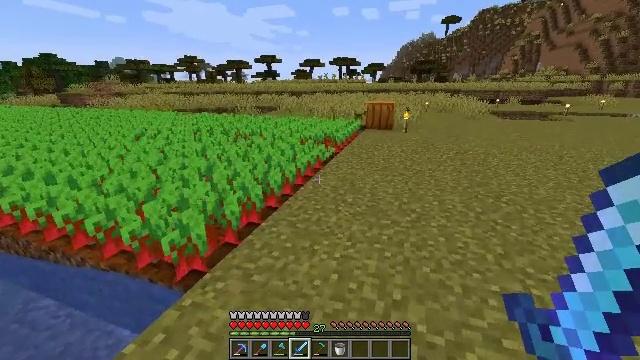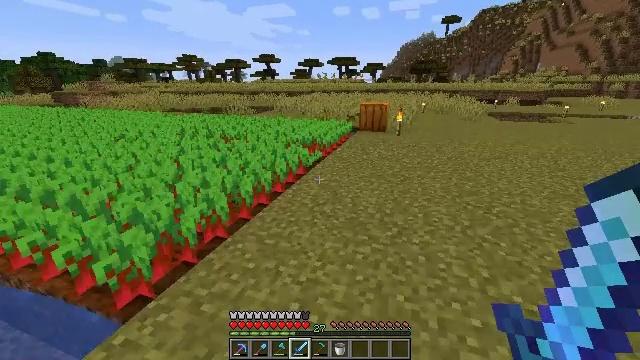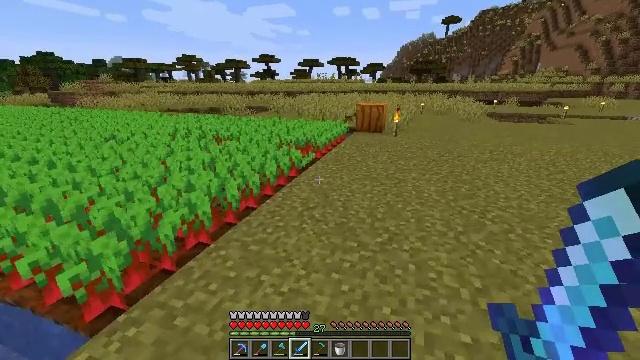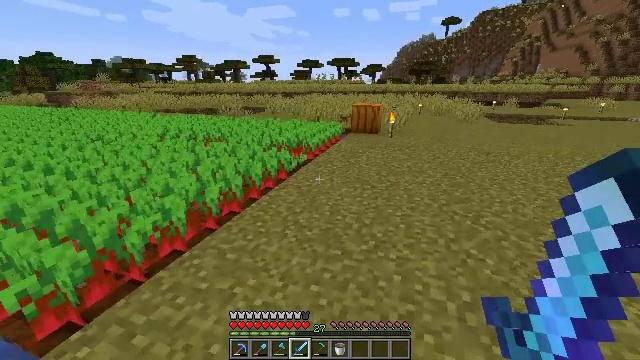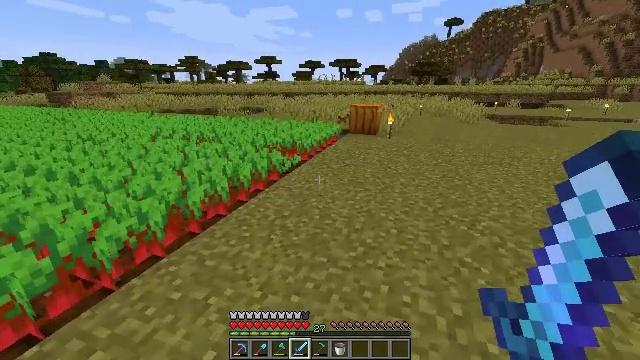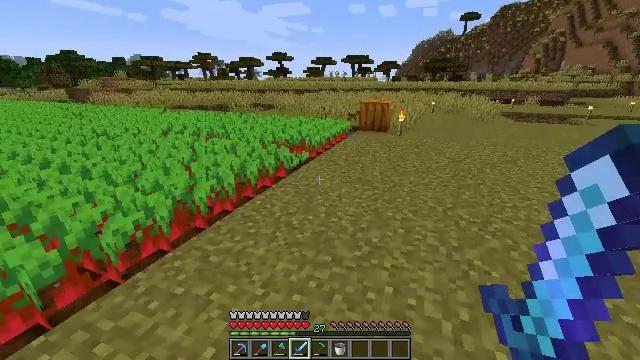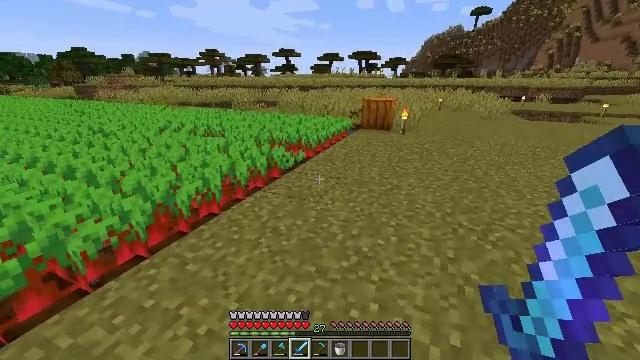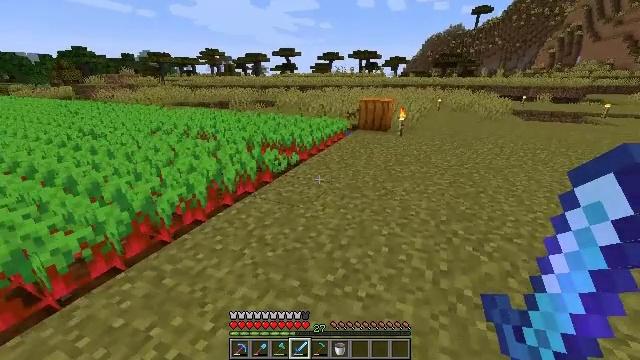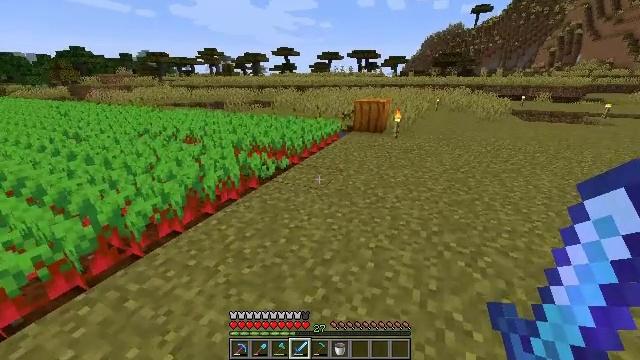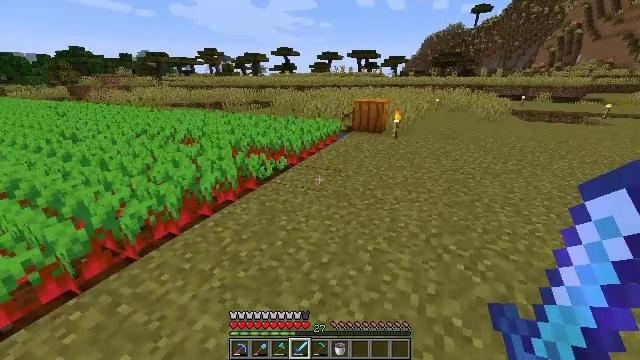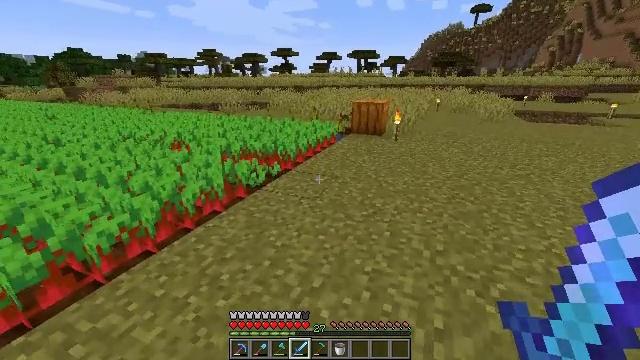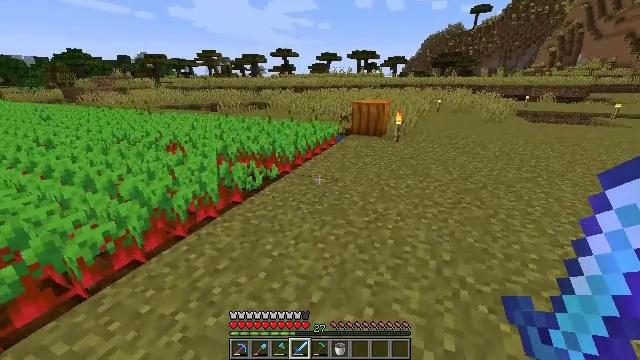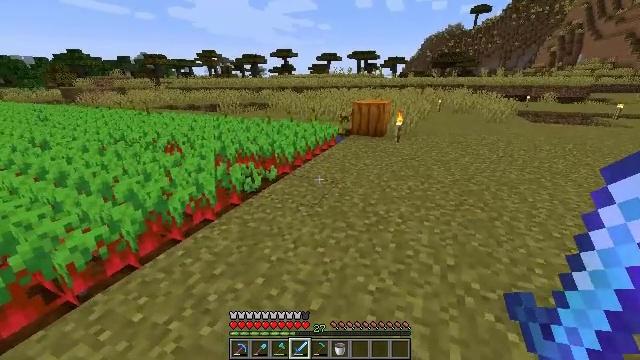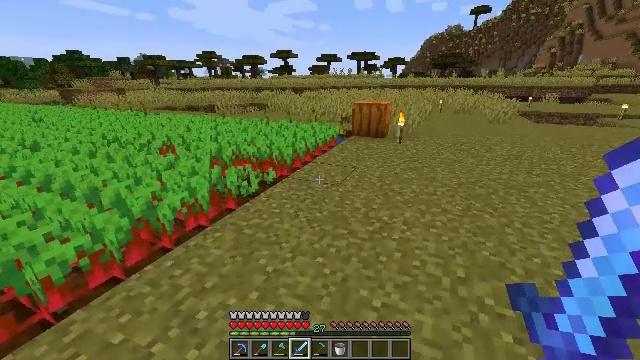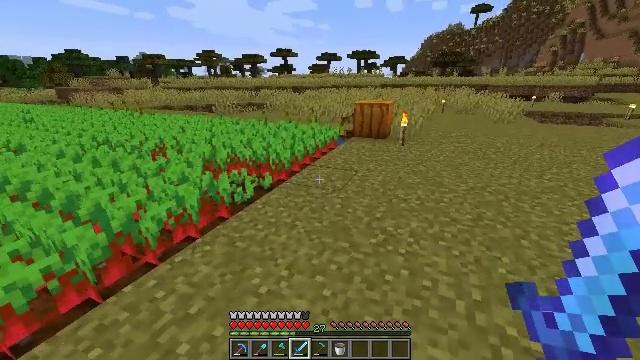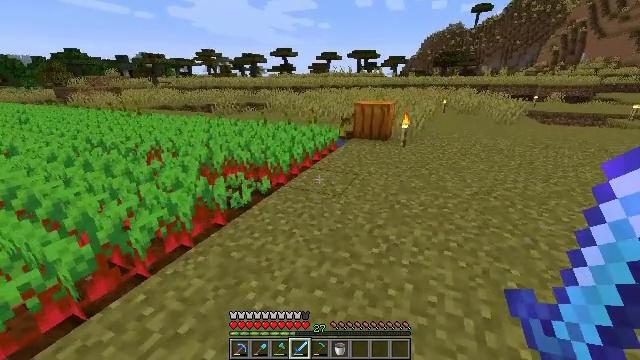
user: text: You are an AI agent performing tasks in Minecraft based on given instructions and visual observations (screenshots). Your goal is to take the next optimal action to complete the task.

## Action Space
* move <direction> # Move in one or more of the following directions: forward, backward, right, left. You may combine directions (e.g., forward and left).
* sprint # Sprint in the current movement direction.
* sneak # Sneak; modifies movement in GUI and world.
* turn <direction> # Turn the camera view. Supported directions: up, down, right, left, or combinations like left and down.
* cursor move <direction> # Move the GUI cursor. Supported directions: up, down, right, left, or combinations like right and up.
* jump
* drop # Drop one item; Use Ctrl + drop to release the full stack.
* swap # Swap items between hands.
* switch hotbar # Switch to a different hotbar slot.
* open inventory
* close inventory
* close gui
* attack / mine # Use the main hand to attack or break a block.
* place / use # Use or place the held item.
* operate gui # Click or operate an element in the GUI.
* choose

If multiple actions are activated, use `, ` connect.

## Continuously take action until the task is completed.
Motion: motion action
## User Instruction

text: Attack the pumpkin to gather it.
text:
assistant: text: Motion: move forward and move right
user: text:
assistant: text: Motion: move forward and move right
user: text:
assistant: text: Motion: move forward and move right
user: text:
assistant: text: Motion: move forward and move right
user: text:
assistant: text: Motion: move forward and move right, turn left
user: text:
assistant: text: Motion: move forward and move right, turn left
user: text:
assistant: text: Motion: move forward and move right
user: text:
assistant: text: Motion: move forward and move right
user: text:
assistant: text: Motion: move forward
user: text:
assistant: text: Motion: move forward
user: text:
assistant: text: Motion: move forward
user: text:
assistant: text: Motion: move forward
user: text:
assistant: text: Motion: move forward
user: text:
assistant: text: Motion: move forward
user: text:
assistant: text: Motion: move forward
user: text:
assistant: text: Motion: move forward
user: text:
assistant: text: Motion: move forward
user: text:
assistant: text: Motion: move forward and move right, turn left
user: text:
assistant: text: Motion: move forward and move right, turn left
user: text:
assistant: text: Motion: move forward and move right, turn left
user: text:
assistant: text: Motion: move forward and move right, turn left
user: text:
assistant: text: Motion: move forward and move right
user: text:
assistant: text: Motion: move forward and move right
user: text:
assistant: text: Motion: move forward and move right
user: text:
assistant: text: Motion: move forward and move right
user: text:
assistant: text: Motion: move forward and move right, turn left
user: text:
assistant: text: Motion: move forward and move right, turn left
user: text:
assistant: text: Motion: move forward and move right, turn left
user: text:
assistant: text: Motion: move forward and move right, turn left
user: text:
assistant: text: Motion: move forward and move right, turn left